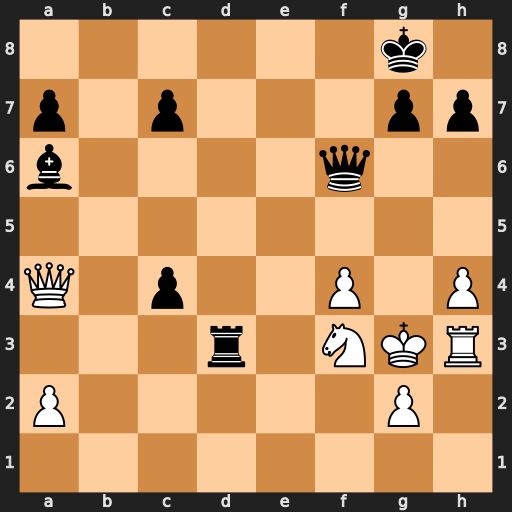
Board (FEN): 6k1/p1p3pp/b4q2/8/Q1p2P1P/3r1NKR/P5P1/8
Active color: w
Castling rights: -
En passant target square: -
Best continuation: Qe8+ Qf8 Qe6+ Qf7 Qxa6